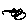
Label: hexagon